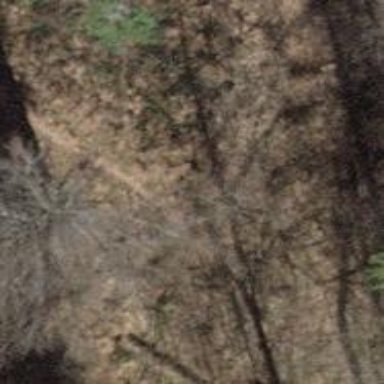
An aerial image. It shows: Path.